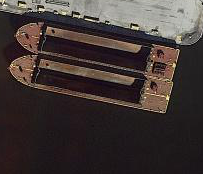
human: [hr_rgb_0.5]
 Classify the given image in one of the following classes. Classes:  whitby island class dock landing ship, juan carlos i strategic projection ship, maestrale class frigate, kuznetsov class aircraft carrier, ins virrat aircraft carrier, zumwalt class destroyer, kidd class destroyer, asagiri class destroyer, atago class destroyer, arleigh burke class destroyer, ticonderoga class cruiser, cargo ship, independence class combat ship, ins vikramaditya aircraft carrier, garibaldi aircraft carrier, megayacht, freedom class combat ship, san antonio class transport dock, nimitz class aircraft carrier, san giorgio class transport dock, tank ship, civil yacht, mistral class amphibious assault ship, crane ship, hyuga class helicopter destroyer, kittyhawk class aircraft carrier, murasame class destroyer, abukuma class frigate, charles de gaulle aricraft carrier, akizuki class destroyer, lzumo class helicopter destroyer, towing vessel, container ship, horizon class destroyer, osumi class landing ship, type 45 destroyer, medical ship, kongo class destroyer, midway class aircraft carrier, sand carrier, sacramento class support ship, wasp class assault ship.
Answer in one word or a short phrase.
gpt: Sand carrier